Question:
In the image above, this is what my GUI looks like, i have a problem fixing up the textfield as it takes up the most percentage of space in my frame, and i want to correct the error I have.
I know layout managers is a pain in the ass, but does anyone know how i can make the text field smaller so that my frame looks nicer.
I am using jpanels to hold most of my components
Here is the necessary part of my code
'''
panel1 = new JPanel();
panel1.setLayout(new GridLayout());
frame.getContentPane().add(panel1, BorderLayout.NORTH);
label2 = new JLabel("Score: " + score);
label2.setFont(new Font("SimSun", Font.BOLD, 22));
label2.setLocation(0,0);
label2.setSize(117,37);
panel1.add(label2);
label3 = new JLabel("Lives: " + lives);
label3.setFont(new Font("SimSun", Font.BOLD, 22));
label3.setLocation(0,70);
label3.setSize(105,49);
panel1.add(label3);
panel2 = new JPanel();
panel2.setLayout(new BorderLayout());
frame.getContentPane().add(panel2, BorderLayout.CENTER);
label1 = new JLabel(a +" + " +b);
label1.setFont(new Font("SimSun", Font.BOLD, 22));
label1.setHorizontalAlignment(SwingConstants.CENTER);
Border paddingBorder = BorderFactory.createEmptyBorder(10,10,10,10);
label1.setBorder(BorderFactory.createCompoundBorder(null,paddingBorder));
label1.setLocation(249,105);
label1.setSize(183,60);
panel2.add(label1, BorderLayout.NORTH);
box1 = new JTextField();
box1.setPreferredSize(new Dimension(50, 50));
box1.setLocation(249,176);
box1.setSize(96,25);
panel2.add(box1, BorderLayout.CENTER);
panel3 = new JPanel();
panel3.setLayout(new GridLayout());
frame.getContentPane().add(panel3, BorderLayout.SOUTH);
button1 = new JButton("Answer");
panel3.add(button1);
button1.addActionListener(this);
button1.setLocation(187,236);
button1.setSize(105,50);
button2 = new JButton("Reset");
panel3.add(button2);
button2.addActionListener(this);
button2.setVisible(false);
button2.setLocation(302,236);
button2.setSize(105,50);
'''
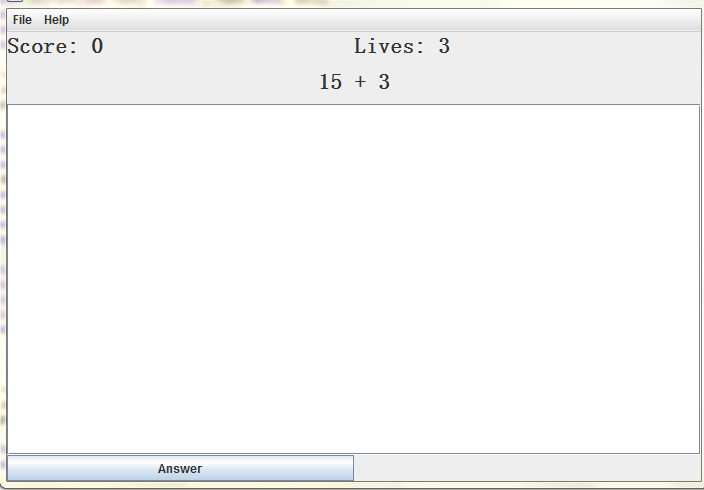
Answer: The reason for this is you are adding your JTextField to 'BorderLayout.CENTER', which will stretch it to fill all the space available to this particular layout manager. Although I am not exactly sure how you want your GUI to look, perhaps a simple 'FlowLayout' (the default layout) or a 'BoxLayout' coupled with 'setAlignmentX(Component.CENTER_ALIGNMENT);' on the JTextField will solve your problem.
You can find more information on layouts here: <URL>
Additionally, note that you shouldn't be using things like 'setLocation()' as the point of the layout manager is to allow it to choose how components should be laid out on the screen, and as such the layout manager may ignore this as well as methods like 'setSize'.